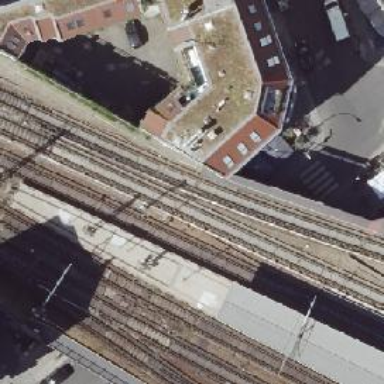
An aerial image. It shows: Bridge for electrified railway with contact line. The railway has ballastless track.